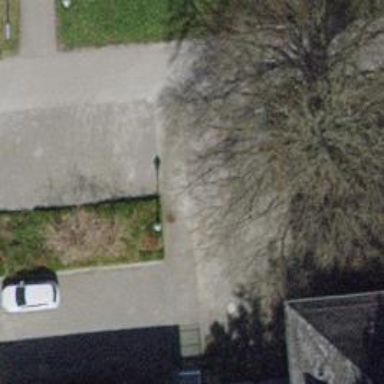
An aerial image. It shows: Bench for seating.